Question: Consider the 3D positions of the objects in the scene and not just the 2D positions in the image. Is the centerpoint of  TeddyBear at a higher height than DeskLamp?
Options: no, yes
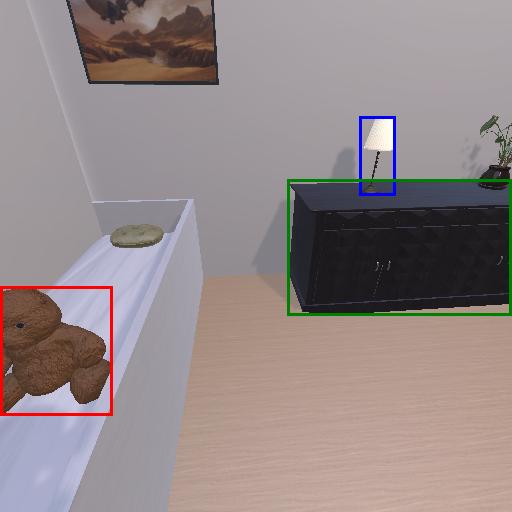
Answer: no